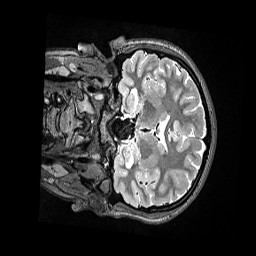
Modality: T2w
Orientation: coronal
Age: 21
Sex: female
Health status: ill
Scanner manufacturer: siemens
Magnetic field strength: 3 T
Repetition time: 3.2 s
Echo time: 0.564 s